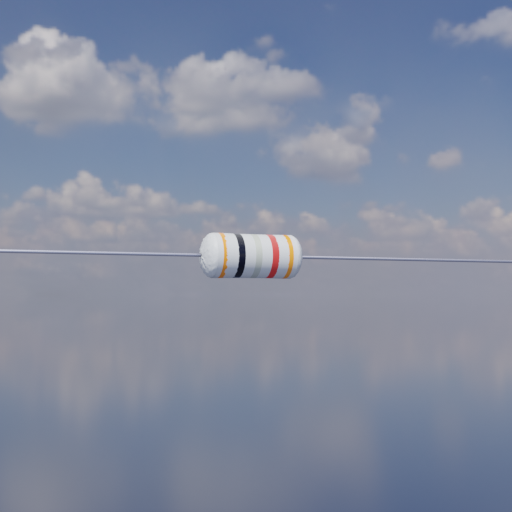
Resistor colour bands (in order): orange, black, silver, red, orange